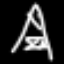
Label: The Eiffel Tower